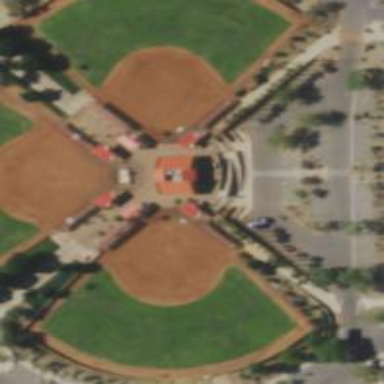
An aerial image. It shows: Softball pitch for leisure sports.